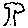
Label: tree